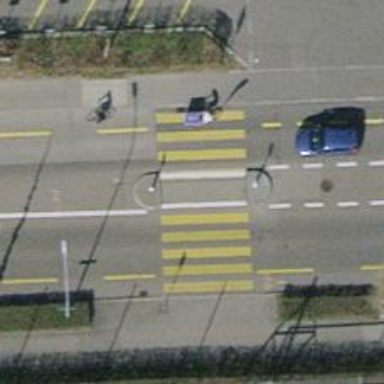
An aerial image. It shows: Marked footway crossing with asphalt surface and crossing island.